Interaction volume radius: 5 \u00c5
Interaction volume height: 10 \u00c5
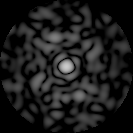
Disorder parameter: 0.8249